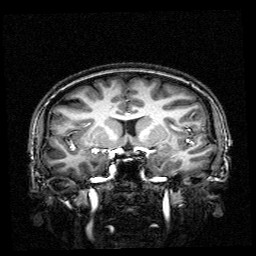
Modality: T1w
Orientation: sagittal
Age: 19
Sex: female